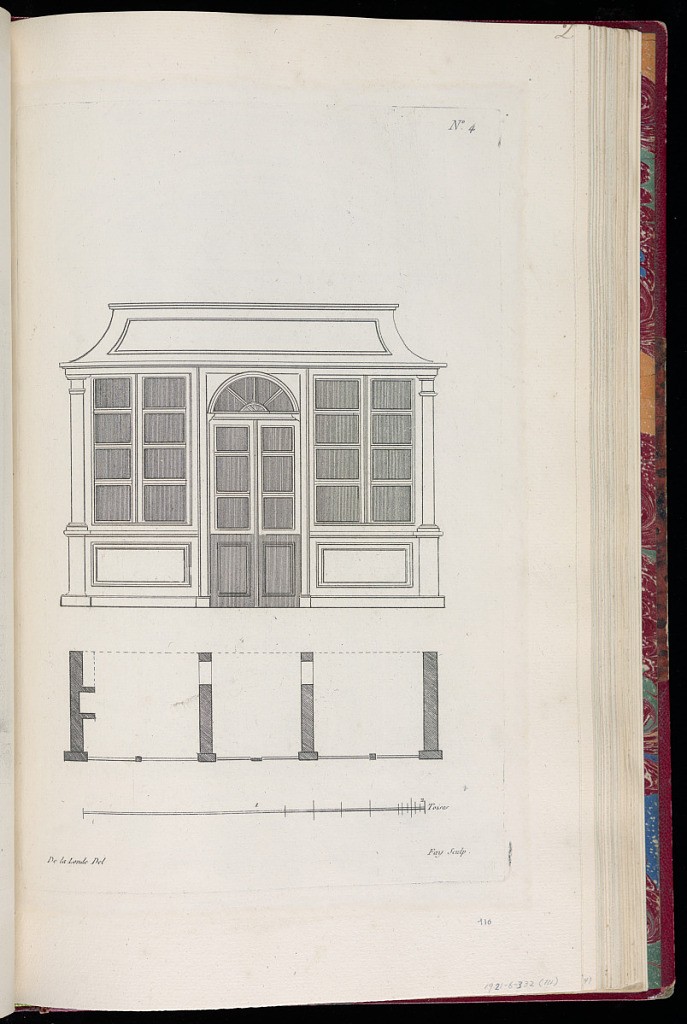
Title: Elevation and Plan of a House Façade
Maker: Richard de Lalonde, French, active 1780–96
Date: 1780-1789
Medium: Etching on off-white laid paper
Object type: Print
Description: Elevation and plan of a house façade with an arched window over the door. The plate is signed and numbered.